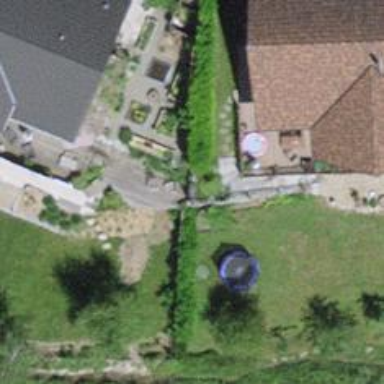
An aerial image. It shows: Hedge barrier.